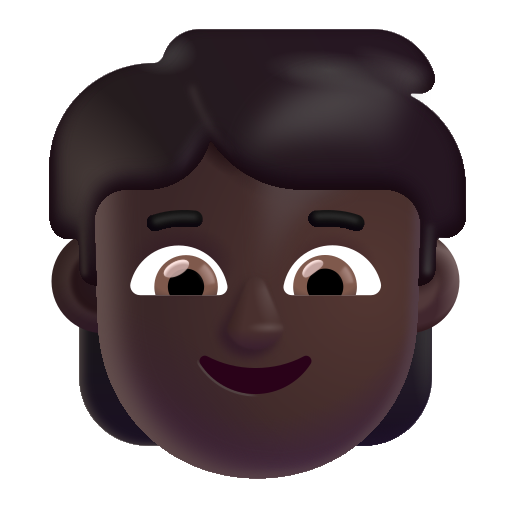
child color dark